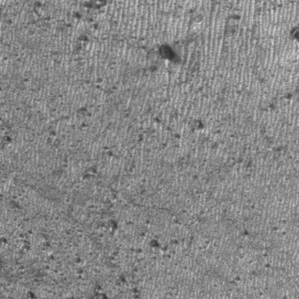
Label: frost